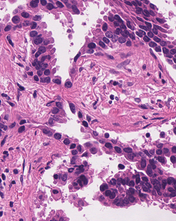
Tumor epithelial tissue: yes
Tumor-associated stroma tissue: yes
Normal tissue: no